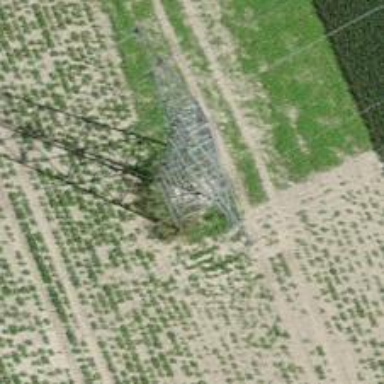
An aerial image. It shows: Lattice structure tower used for power distribution.